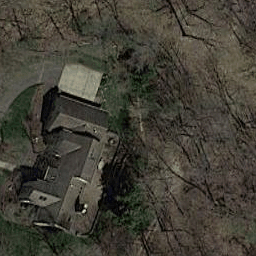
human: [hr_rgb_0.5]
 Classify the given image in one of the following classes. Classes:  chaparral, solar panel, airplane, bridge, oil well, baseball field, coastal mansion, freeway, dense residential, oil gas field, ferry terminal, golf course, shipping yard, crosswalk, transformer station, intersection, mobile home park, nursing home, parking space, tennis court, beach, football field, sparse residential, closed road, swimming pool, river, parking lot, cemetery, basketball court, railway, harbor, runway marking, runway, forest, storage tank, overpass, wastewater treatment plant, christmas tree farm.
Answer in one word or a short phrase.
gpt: sparse residential